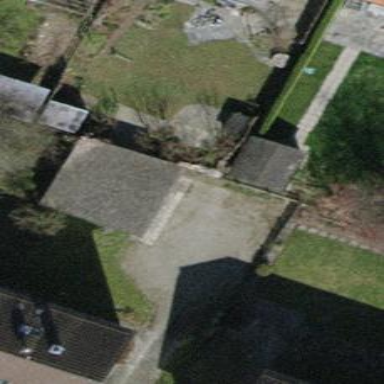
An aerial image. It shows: Group of garages.